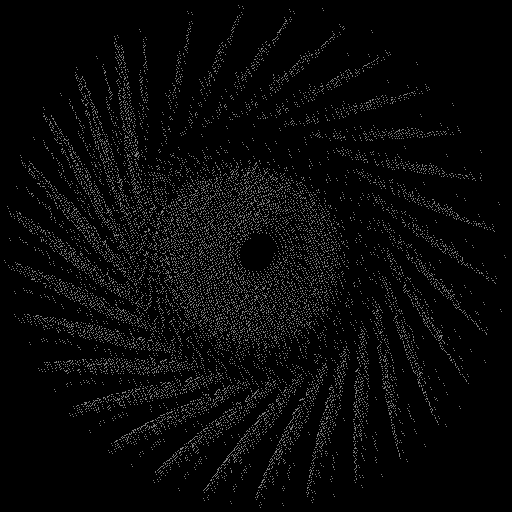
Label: fleabane